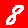
Digit: 8